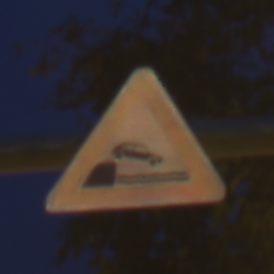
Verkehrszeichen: Ufer
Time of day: Night
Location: Outdoor (Urban)
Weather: Clear
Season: NotSpecified
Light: Artificial